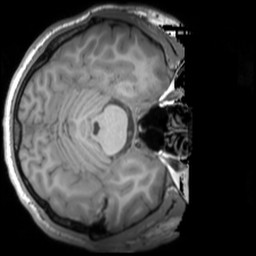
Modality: T1w
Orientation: axial
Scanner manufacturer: siemens
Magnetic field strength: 3 T
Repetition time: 1.9 s
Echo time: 0.00267 s